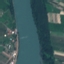
Land use / land cover: River